Interaction volume radius: 10 \u00c5
Interaction volume height: 40 \u00c5
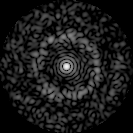
Disorder parameter: 0.8351